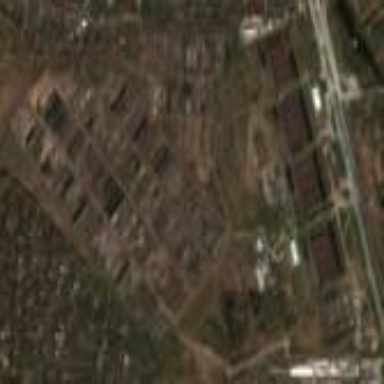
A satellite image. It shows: Industrial area with wastewater plant enclosed by wall.